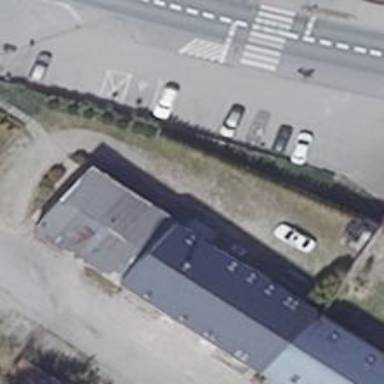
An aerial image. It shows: Service building.